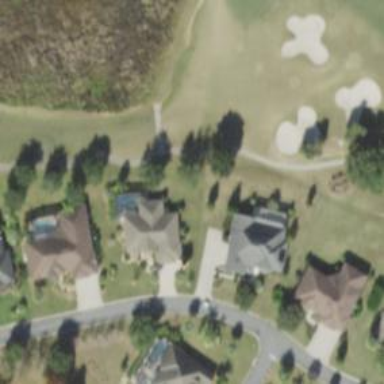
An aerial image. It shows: Path designated for golf carts.